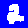
Digit: 2